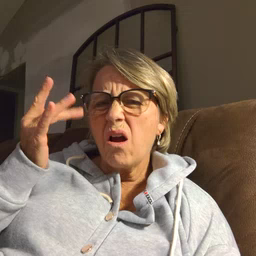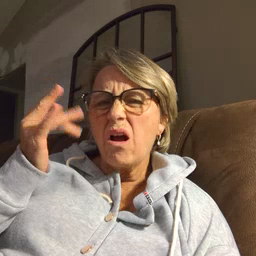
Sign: why